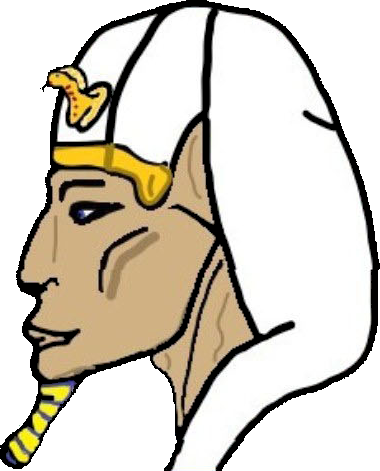
Label: 4_Yes_Chad